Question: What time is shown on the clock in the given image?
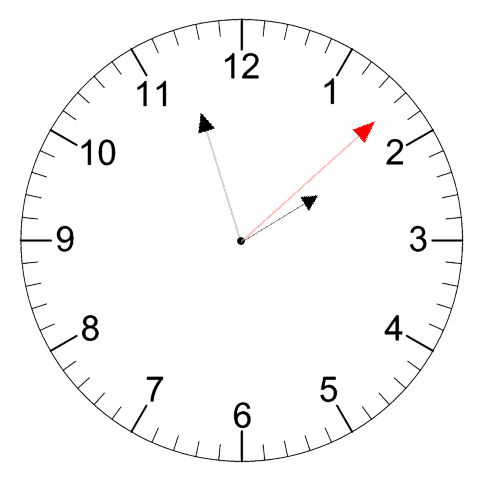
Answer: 01:57:08